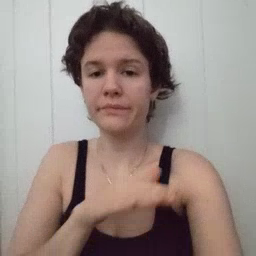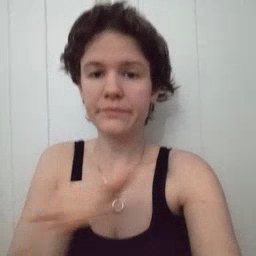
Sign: clean